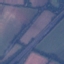
Land use / land cover: Highway